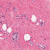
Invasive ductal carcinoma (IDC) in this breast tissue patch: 0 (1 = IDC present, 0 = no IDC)